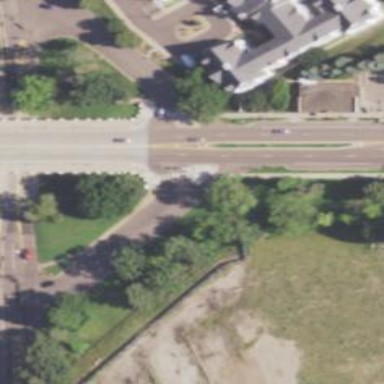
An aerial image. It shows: Primary highway crossing historic bridge.